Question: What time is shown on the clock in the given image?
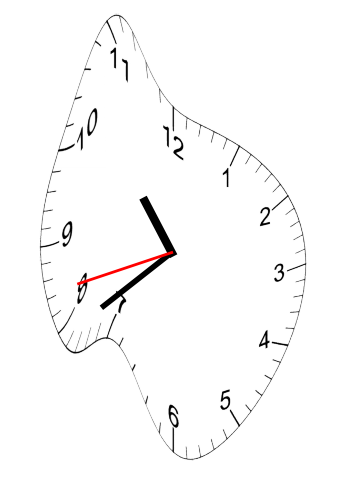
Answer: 10:38:42